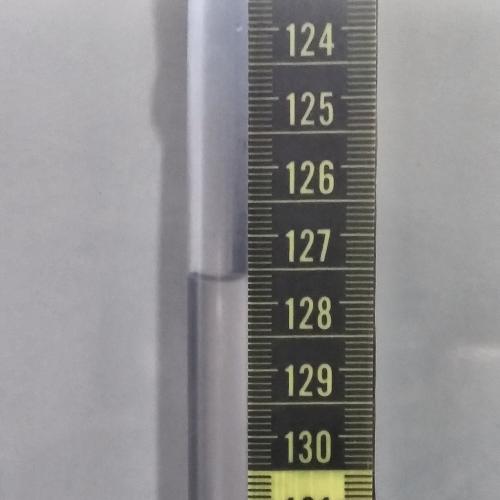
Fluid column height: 127.6 cm